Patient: sex F, age 62
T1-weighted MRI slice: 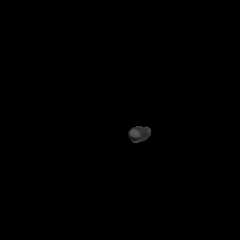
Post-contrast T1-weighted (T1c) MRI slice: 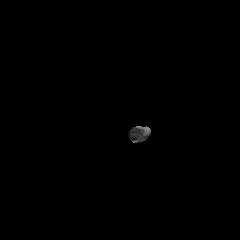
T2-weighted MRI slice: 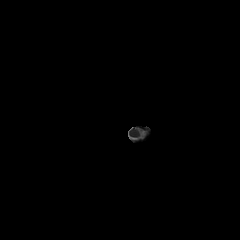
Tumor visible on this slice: no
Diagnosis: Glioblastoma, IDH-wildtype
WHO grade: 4